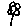
Label: flower